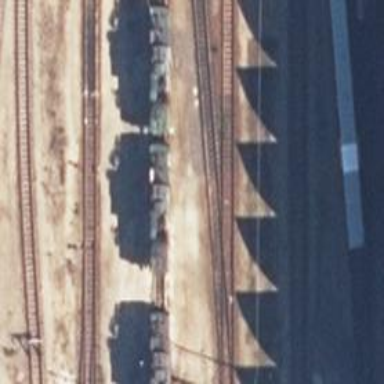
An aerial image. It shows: Rail yard with electrified contact lines for railway operations.